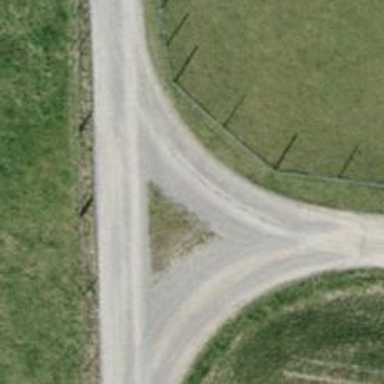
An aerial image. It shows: Track with grade2 pebblestone surface.